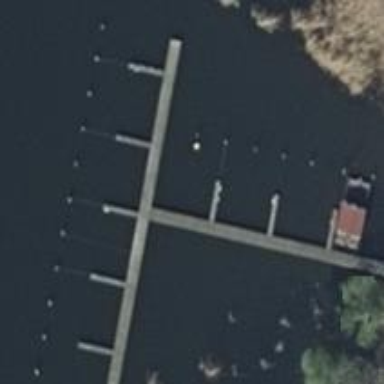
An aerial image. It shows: Man-made pier.